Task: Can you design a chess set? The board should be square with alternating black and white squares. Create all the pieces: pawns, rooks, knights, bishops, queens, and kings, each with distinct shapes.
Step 4402:
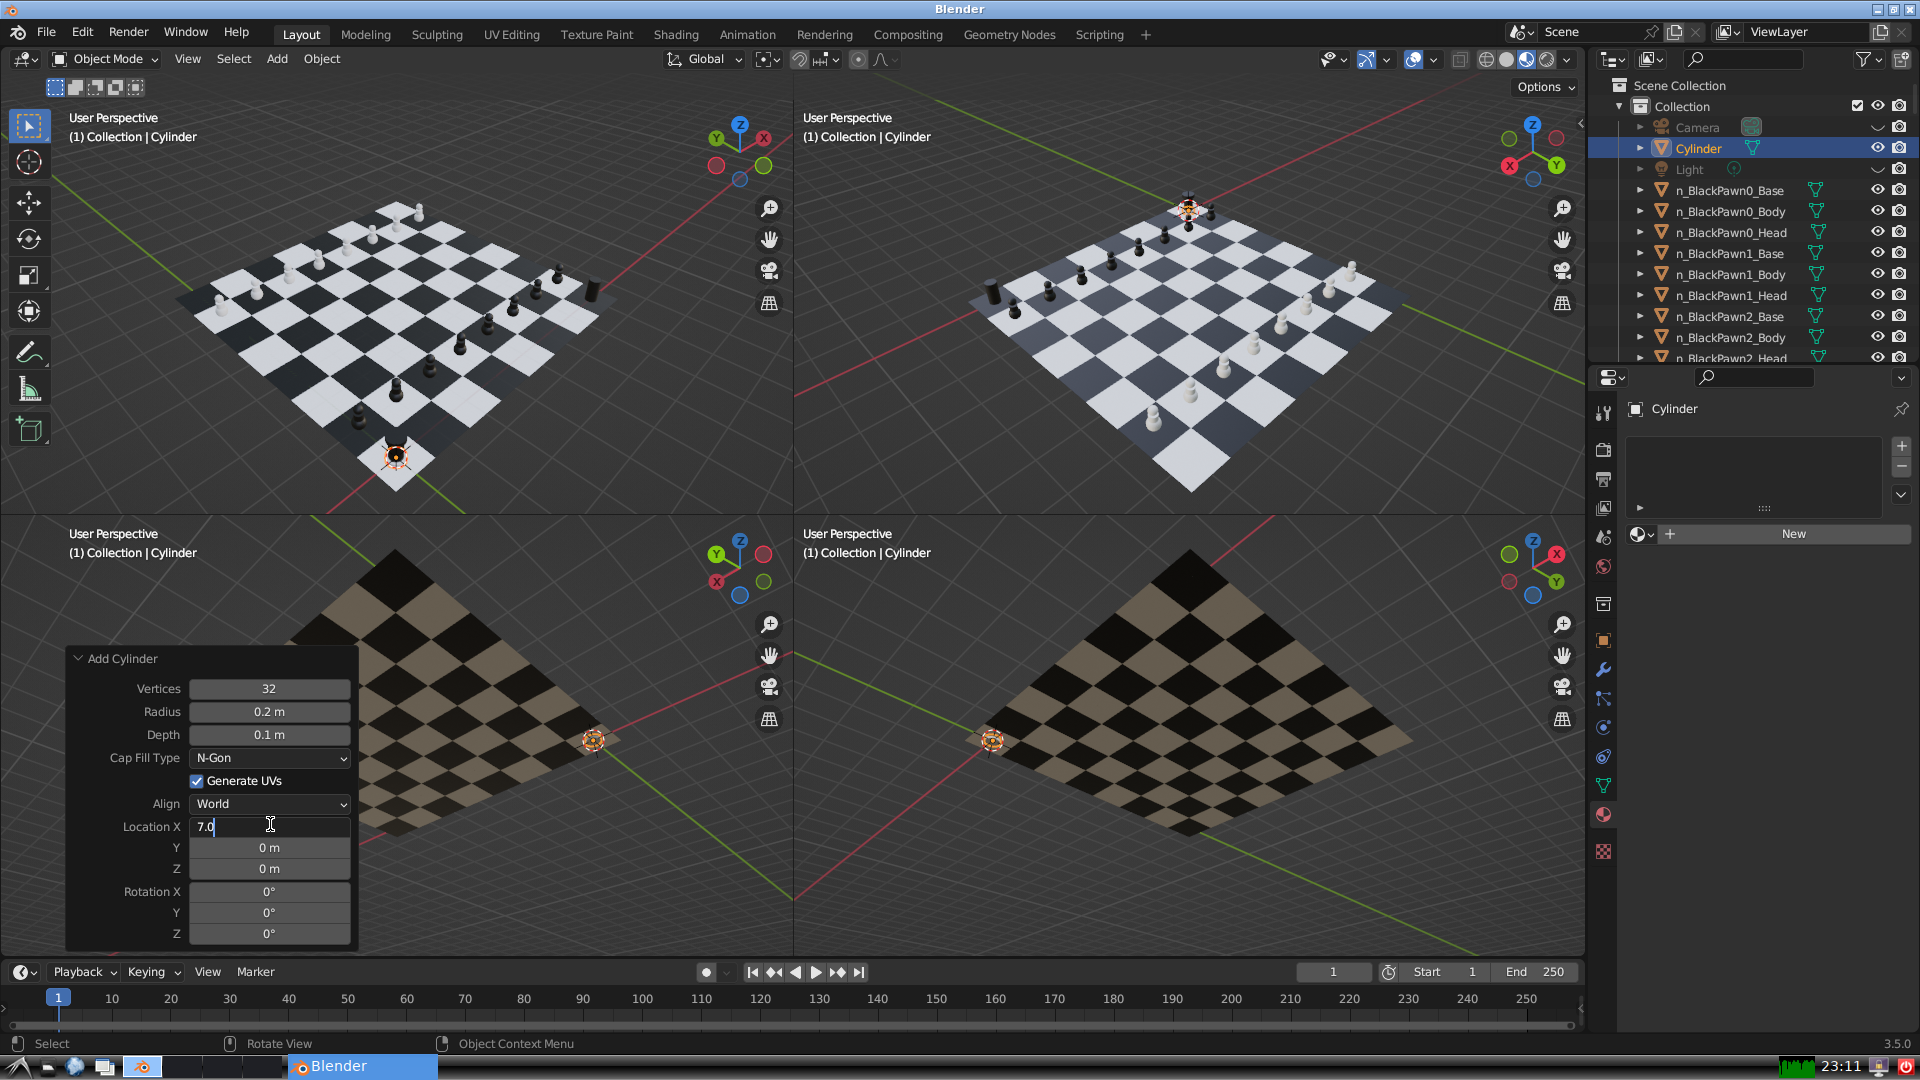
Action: {"key_press": ['Return']}